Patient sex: M
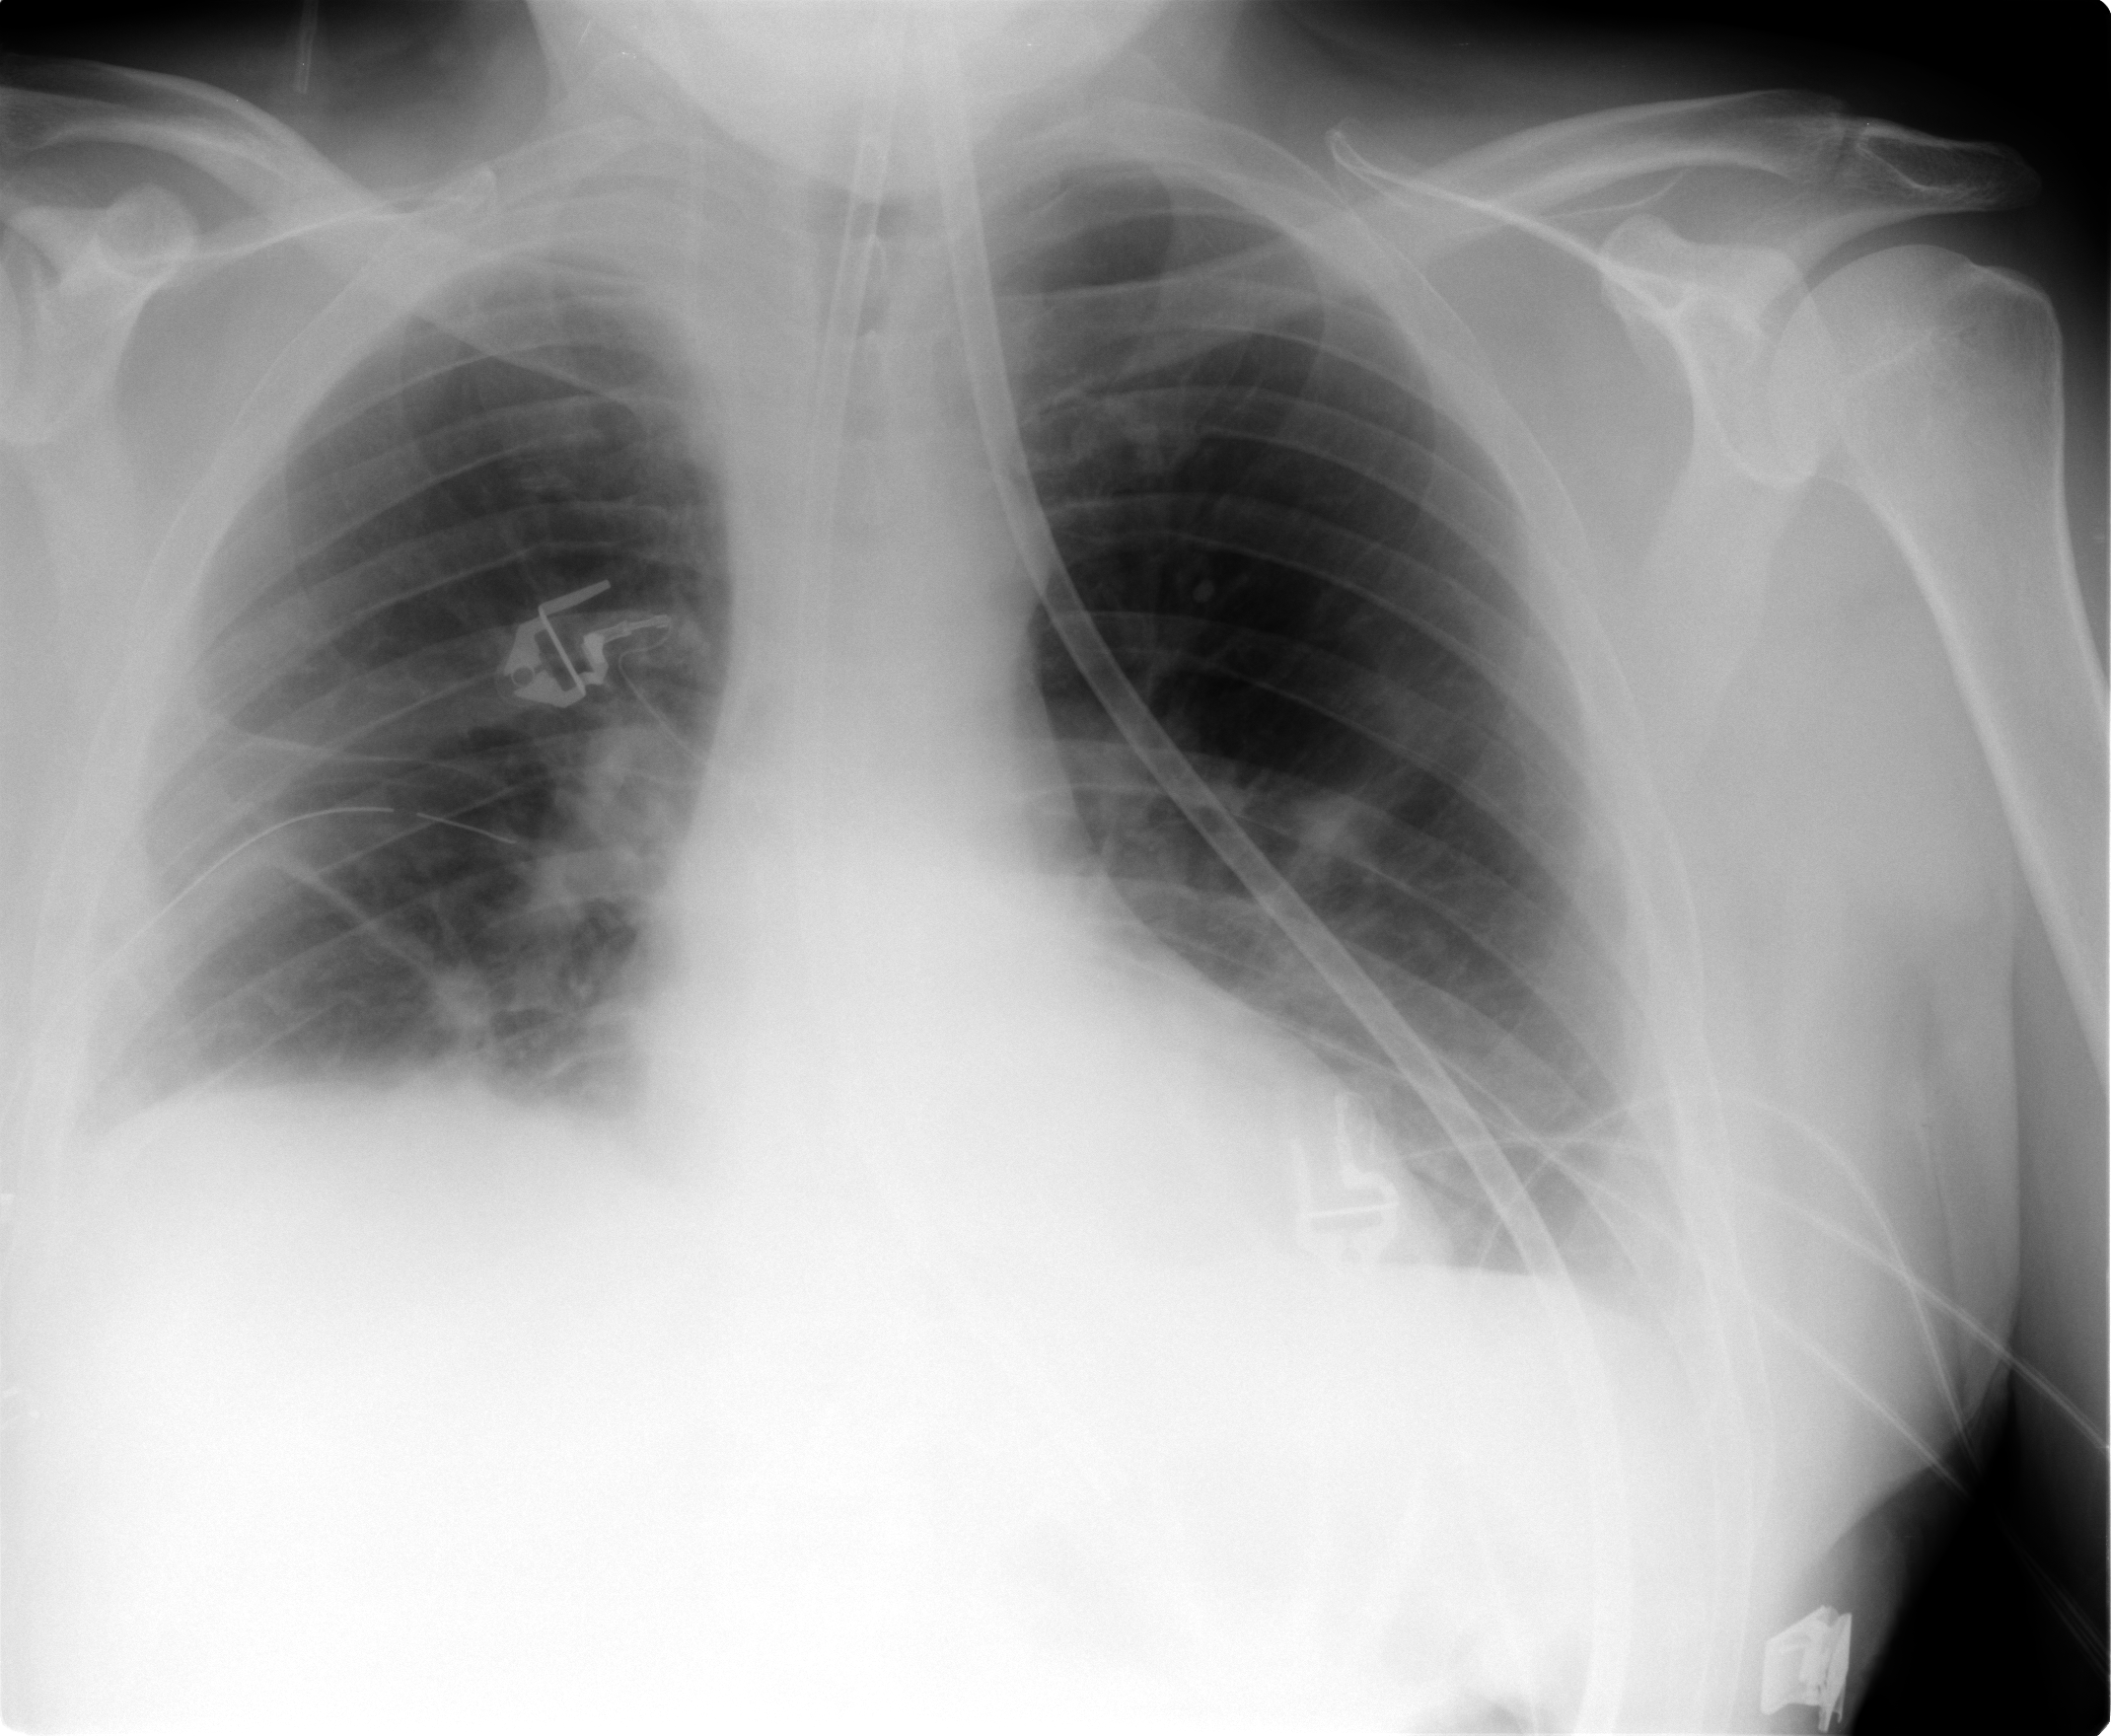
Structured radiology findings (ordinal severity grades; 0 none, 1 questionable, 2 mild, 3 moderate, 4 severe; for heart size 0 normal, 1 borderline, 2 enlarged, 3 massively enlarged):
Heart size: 1
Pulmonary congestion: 2
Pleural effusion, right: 2
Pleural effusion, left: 1
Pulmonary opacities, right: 2
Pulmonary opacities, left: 0
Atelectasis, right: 2
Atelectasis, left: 2